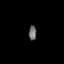
Tissue: lung
Cell type: Epithelial cells
Senescence score: 0.2428
Nuclear area (px): 107
Mean DAPI intensity: 109.907